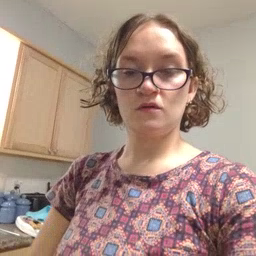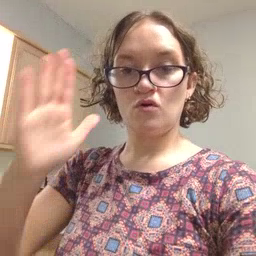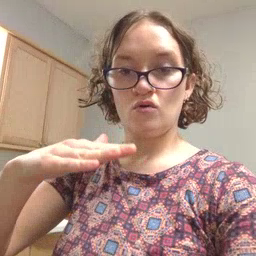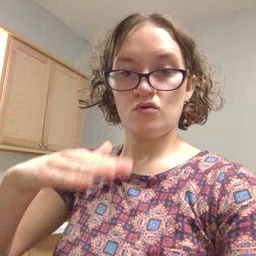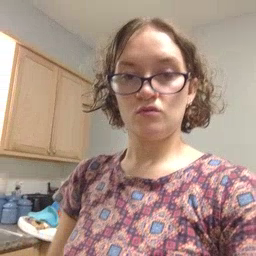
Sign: on